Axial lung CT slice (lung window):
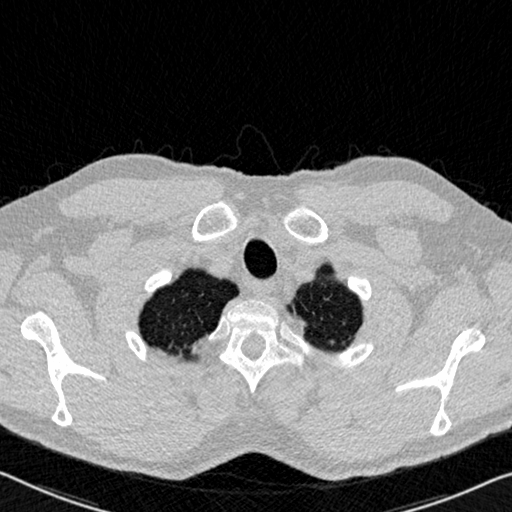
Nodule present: no